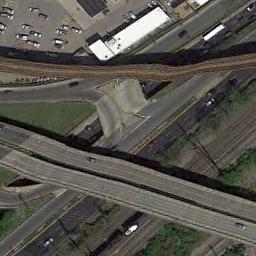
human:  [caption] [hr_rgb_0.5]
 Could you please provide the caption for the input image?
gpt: The overpass is over the roads and the overpass has a railway .

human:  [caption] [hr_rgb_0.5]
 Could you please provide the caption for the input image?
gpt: On the highway, There is an overpass .

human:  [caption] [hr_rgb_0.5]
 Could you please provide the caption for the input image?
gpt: The overpass is next to the grass and a parking lot .

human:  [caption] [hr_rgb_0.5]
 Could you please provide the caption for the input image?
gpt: A few cars are on the overpass .

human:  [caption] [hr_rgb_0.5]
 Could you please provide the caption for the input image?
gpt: There are some green lawns and a white buildings beside the overpass .